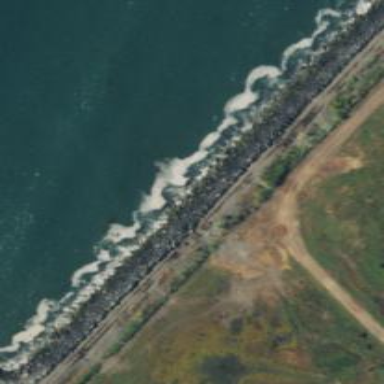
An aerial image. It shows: Breakwater structure.